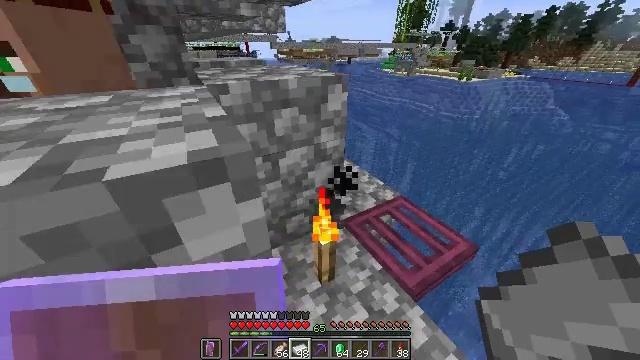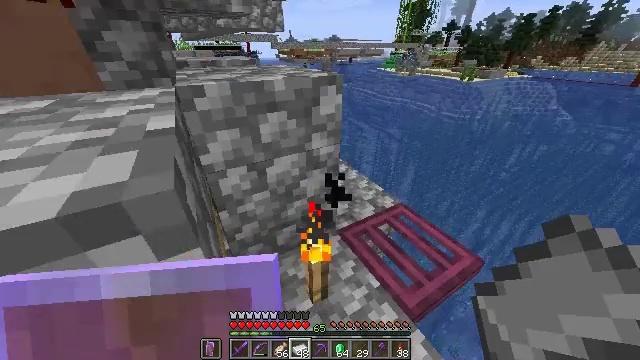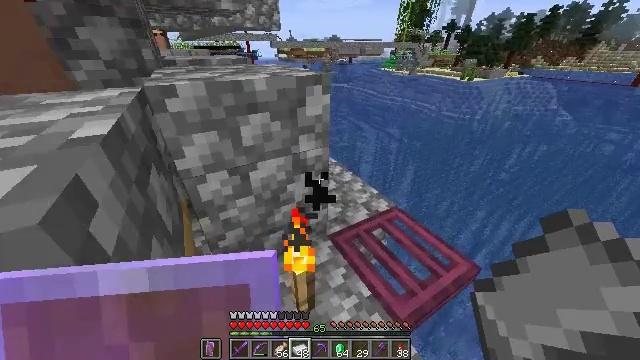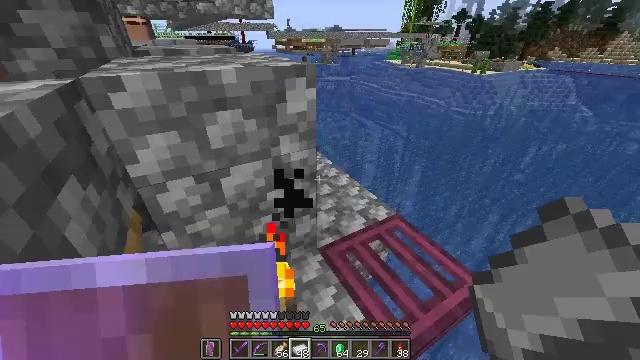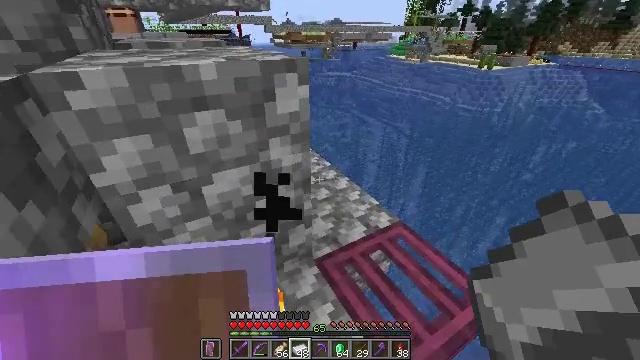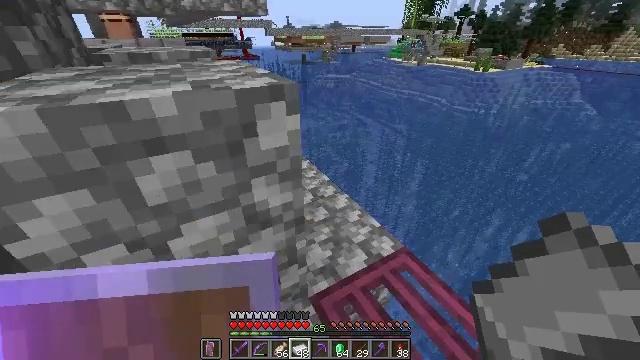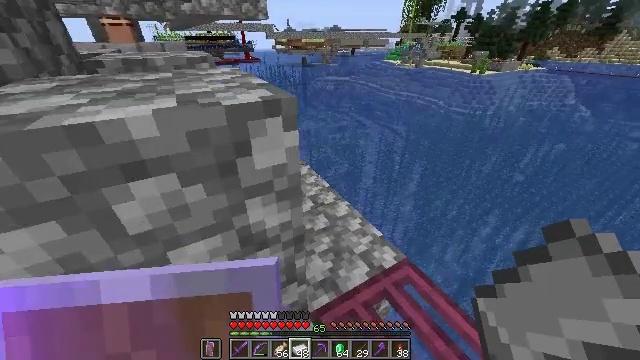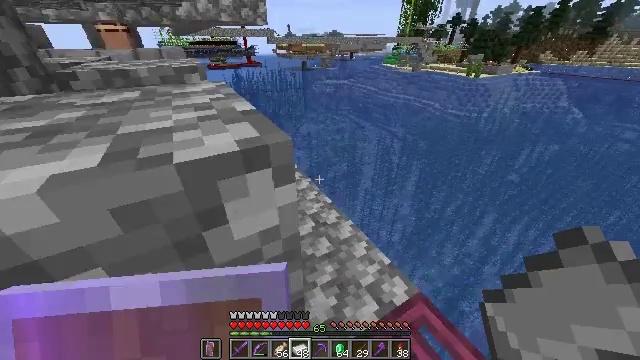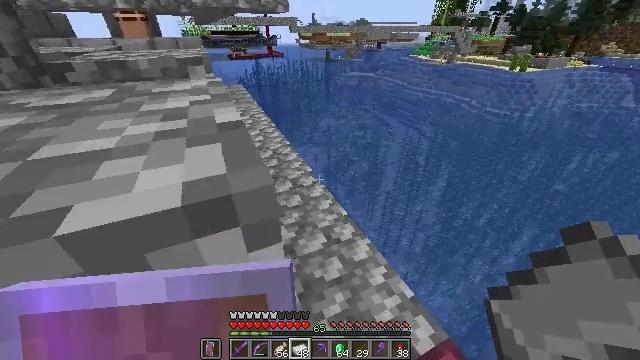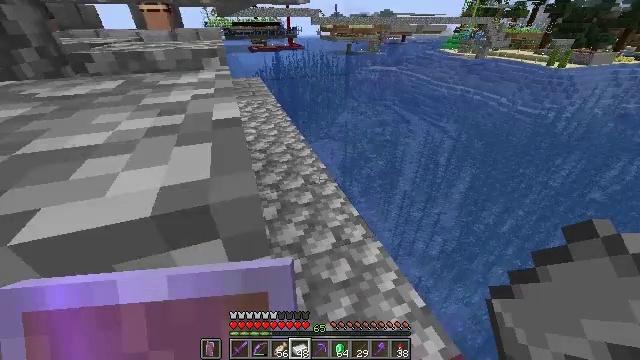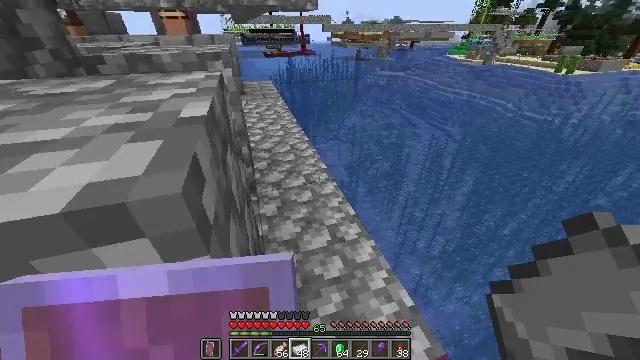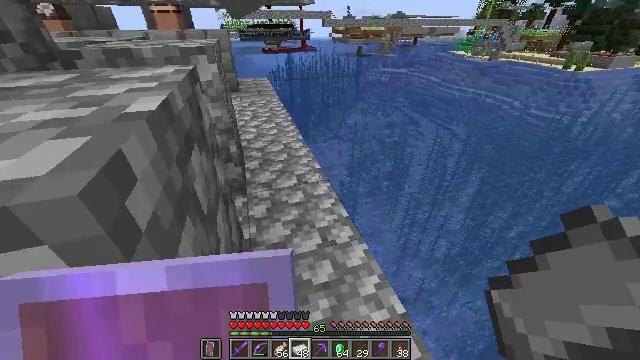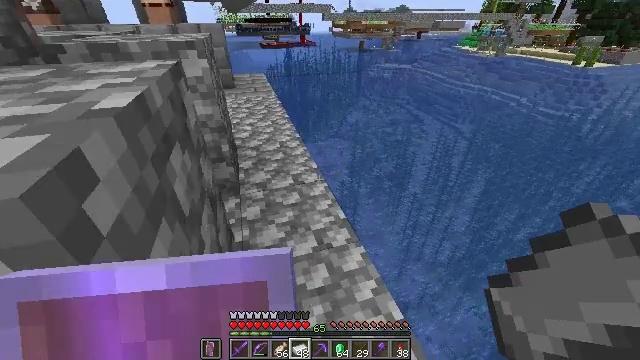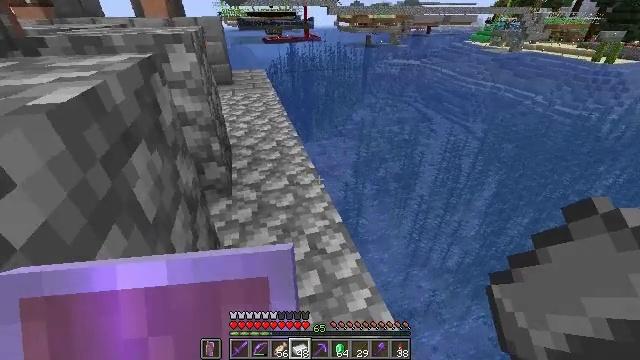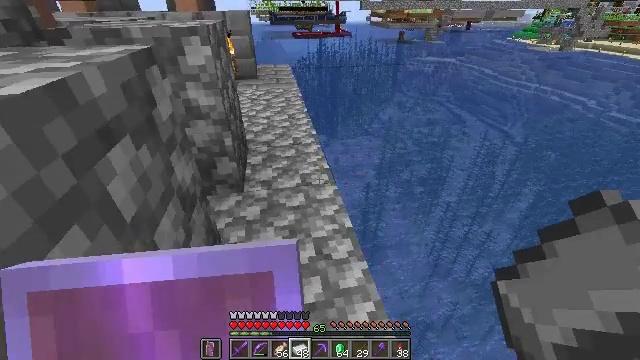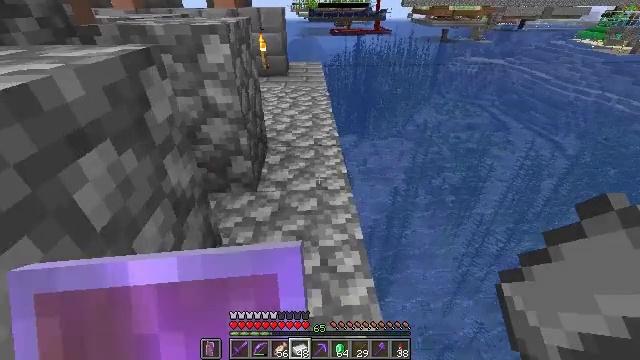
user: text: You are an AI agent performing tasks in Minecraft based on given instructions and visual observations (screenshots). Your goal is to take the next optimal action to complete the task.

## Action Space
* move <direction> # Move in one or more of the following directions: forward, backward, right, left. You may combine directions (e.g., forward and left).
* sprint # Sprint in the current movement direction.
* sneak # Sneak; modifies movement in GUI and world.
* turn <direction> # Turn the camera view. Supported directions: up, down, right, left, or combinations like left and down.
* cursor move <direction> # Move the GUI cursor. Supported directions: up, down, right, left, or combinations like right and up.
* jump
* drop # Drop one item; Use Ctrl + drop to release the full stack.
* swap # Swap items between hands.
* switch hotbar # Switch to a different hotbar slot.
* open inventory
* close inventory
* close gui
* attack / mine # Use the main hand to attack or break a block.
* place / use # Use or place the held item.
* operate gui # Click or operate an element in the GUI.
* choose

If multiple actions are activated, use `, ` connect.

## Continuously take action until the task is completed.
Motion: motion action
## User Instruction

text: Make sure you have the right materials to craft chainmail boots at the table.
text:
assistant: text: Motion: move forward, sprint
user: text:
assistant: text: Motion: move forward, sprint
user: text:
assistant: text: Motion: move forward, sprint
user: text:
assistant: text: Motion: move forward, sprint
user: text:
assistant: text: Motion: move forward, sprint
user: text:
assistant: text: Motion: move forward, sprint
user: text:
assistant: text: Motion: move forward, sprint
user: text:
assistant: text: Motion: move forward, sprint, turn left
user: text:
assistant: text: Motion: move forward, sprint, turn left and down
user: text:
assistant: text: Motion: move forward, sprint, turn left
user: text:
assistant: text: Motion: move forward, sprint
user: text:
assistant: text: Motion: move forward, sprint
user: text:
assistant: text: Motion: move forward and move right, sprint, turn left
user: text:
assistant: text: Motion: move forward and move right, sprint, turn left
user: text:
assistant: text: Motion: move forward and move right, sprint, turn left
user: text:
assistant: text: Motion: move forward, sprint, turn left
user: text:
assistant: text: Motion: move forward, sprint, turn left
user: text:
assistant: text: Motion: move forward, sprint, turn left and up
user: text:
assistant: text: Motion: move forward, sprint
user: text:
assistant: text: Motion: move forward, sprint
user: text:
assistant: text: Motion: move forward, sprint
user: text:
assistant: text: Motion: move forward, sprint
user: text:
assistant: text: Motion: move forward, sprint
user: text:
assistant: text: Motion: move forward, sprint
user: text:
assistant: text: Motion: move forward, sprint
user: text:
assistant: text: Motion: move forward, sprint
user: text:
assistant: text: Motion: move forward, sprint, turn left and up
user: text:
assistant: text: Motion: move forward, sprint, turn left and up
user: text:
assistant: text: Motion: move forward, sprint, turn left and up
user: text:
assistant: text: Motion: move forward, sprint, turn left